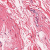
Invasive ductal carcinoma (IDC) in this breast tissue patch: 0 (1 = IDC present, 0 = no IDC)